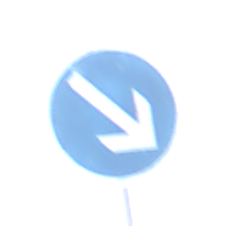
Verkehrszeichen: VorgeschriebeneVorbeifahrtRechts
Umgebung: Roofed, Beach
Tageszeit: Midday
Wetter: Overcast
Licht: Natural
Jahreszeit: NotSpecified
Kontrast: LowContrast